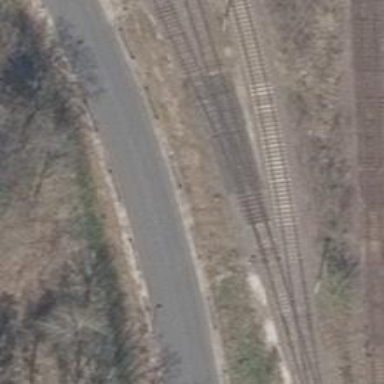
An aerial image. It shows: Rail spur service.